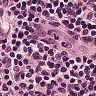
Metastatic tissue present: no